Aerial crown-view tile of a tropical tree (Barro Colorado Island, Panama), acquired 20250818:
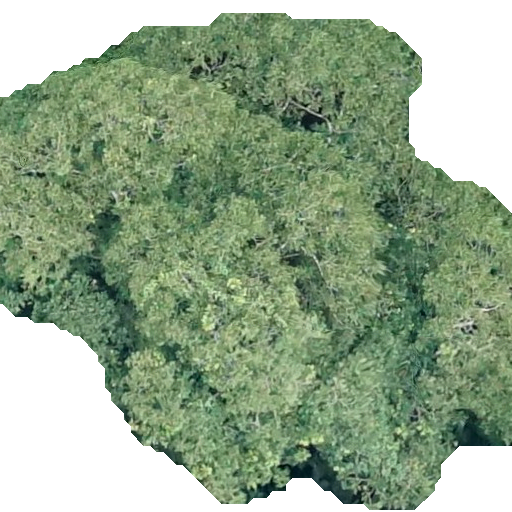
Species: Dipteryx oleifera
GBIF accepted scientific name: Dipteryx oleifera
Crown area: 308.048 m²